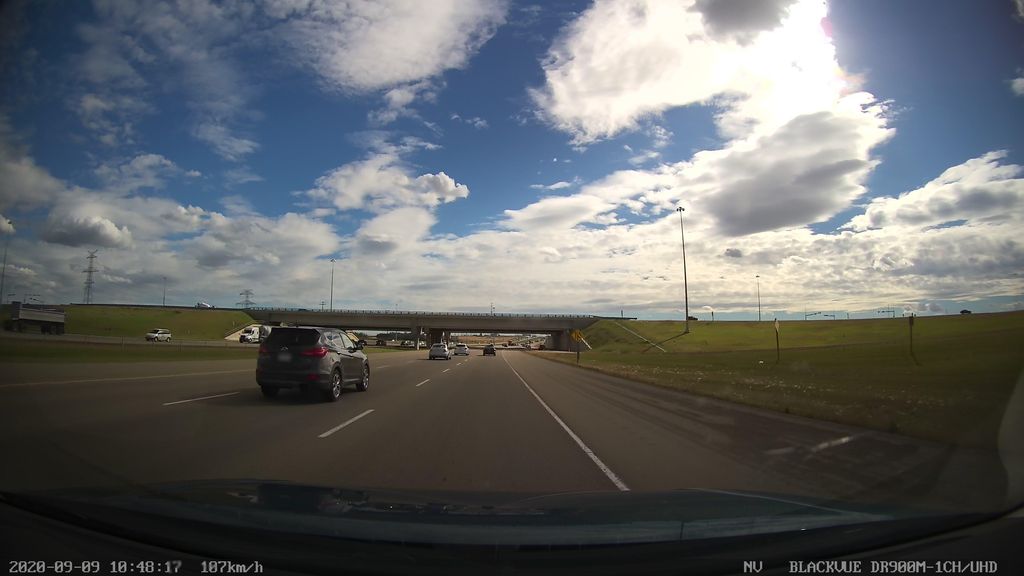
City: edmonton